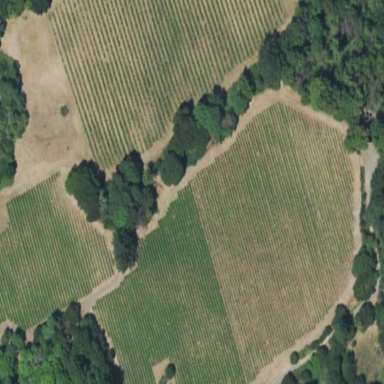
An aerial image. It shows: Vineyard with wine grapes as the main crop.